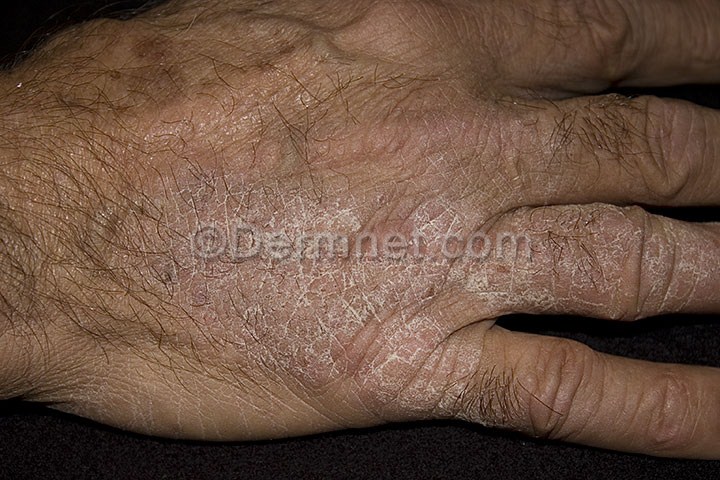
Disease: Eczema Photos